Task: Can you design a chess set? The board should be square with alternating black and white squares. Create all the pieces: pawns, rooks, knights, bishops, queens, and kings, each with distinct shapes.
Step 3720:
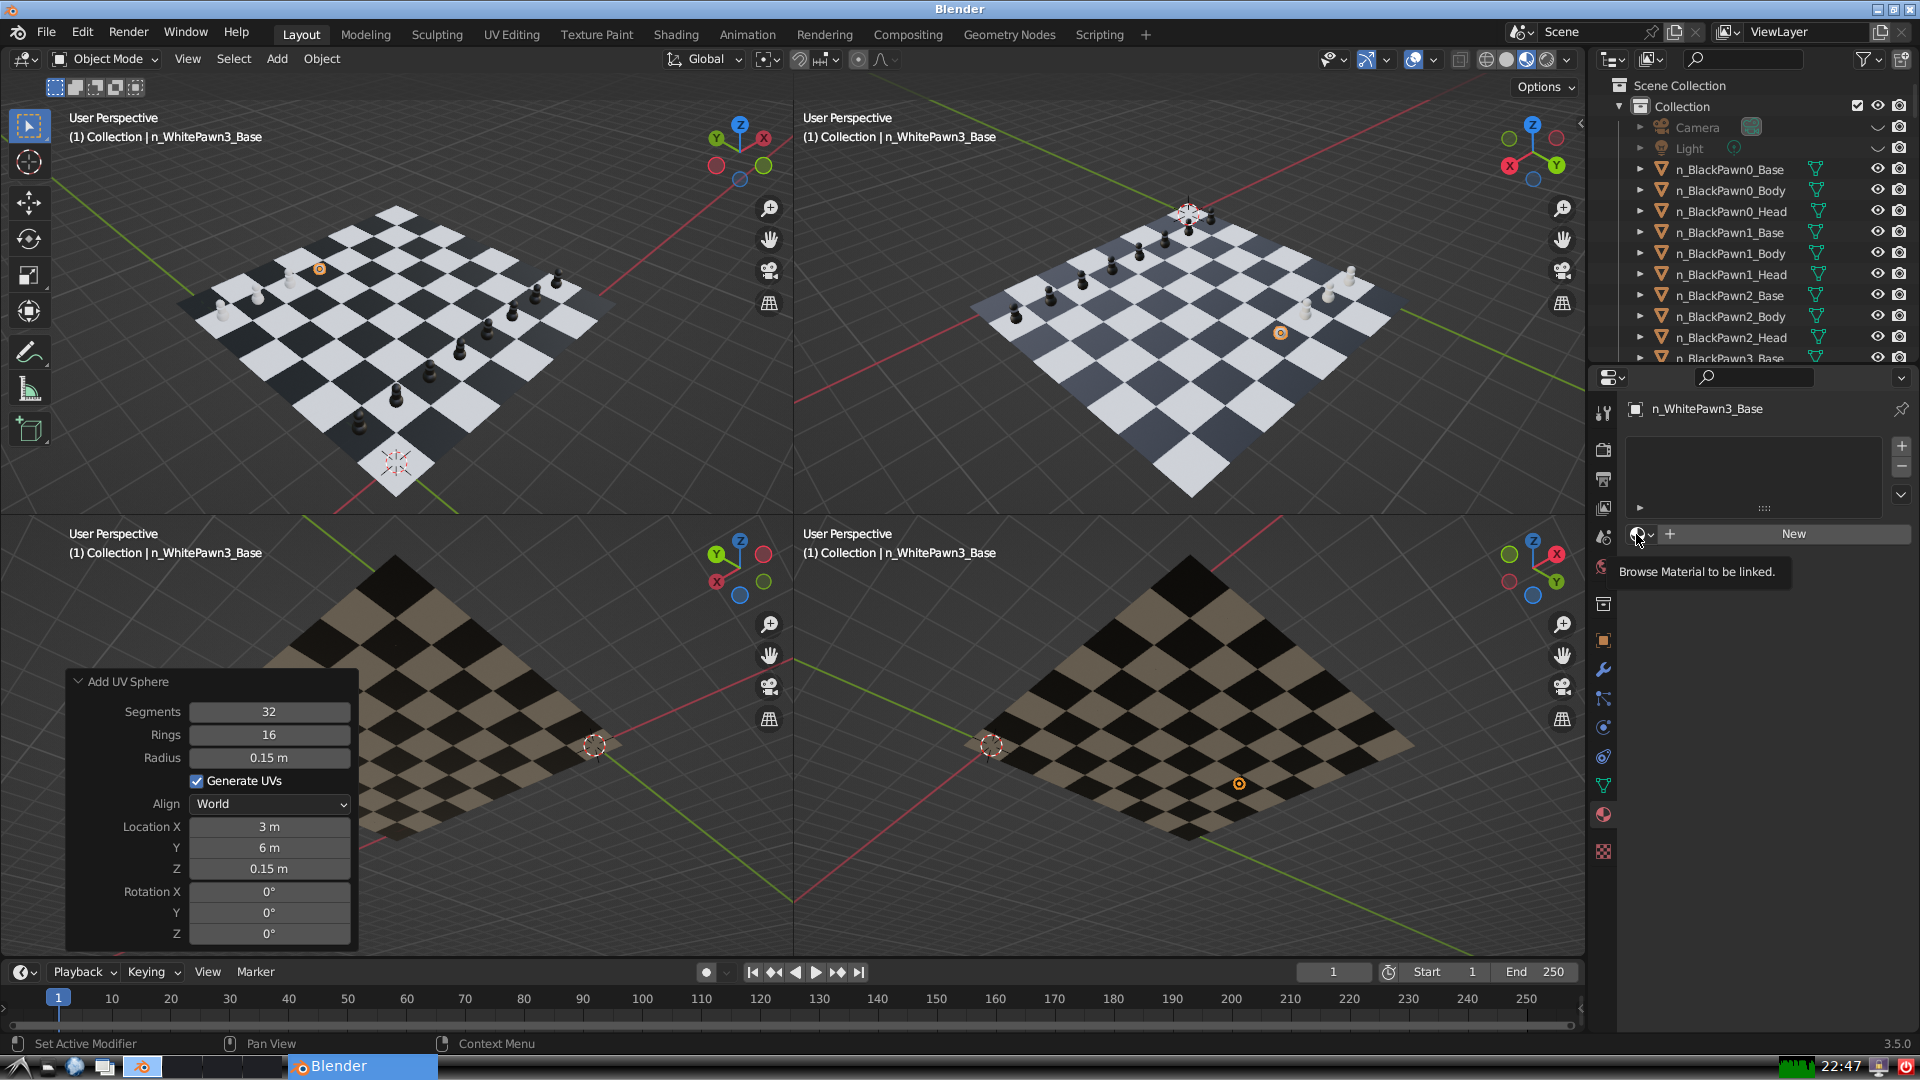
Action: click: no